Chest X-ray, AP view. Patient: 77 years old, sex M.
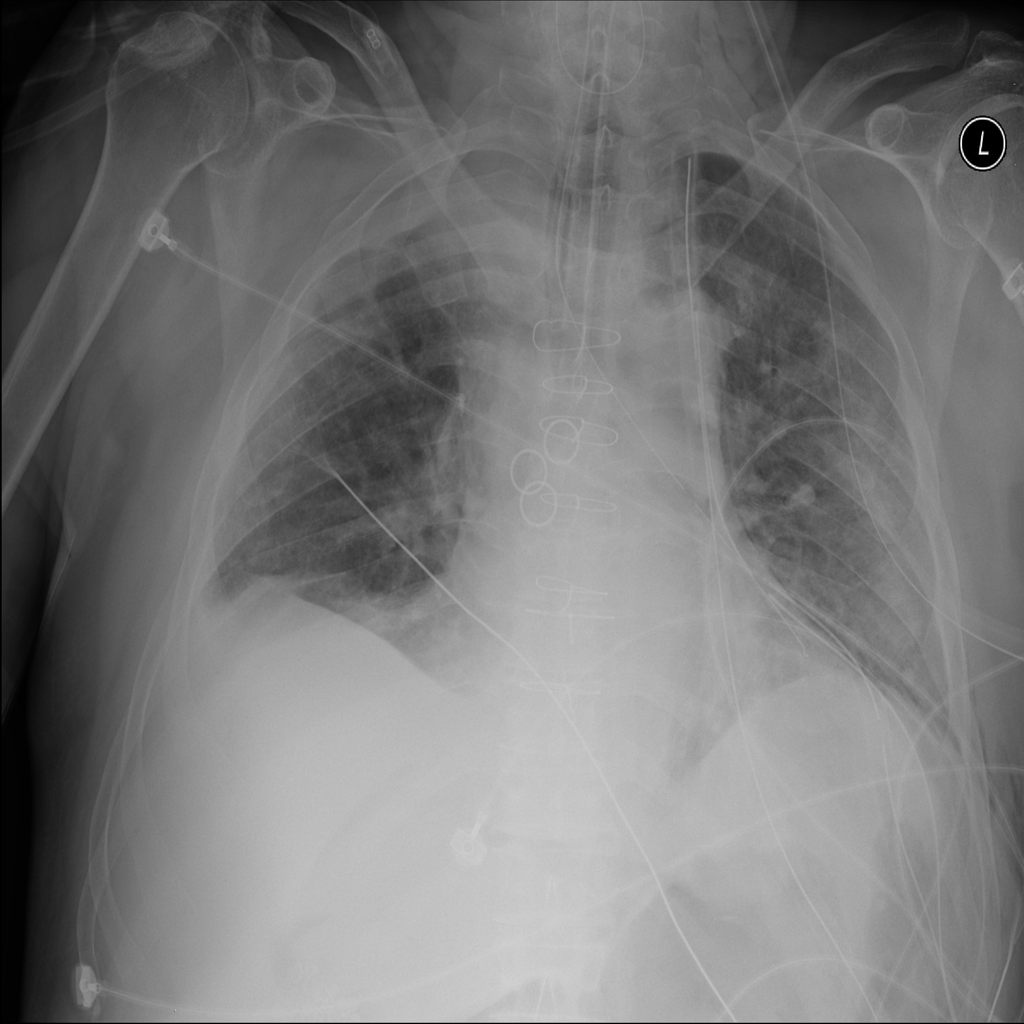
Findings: No Finding